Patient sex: F
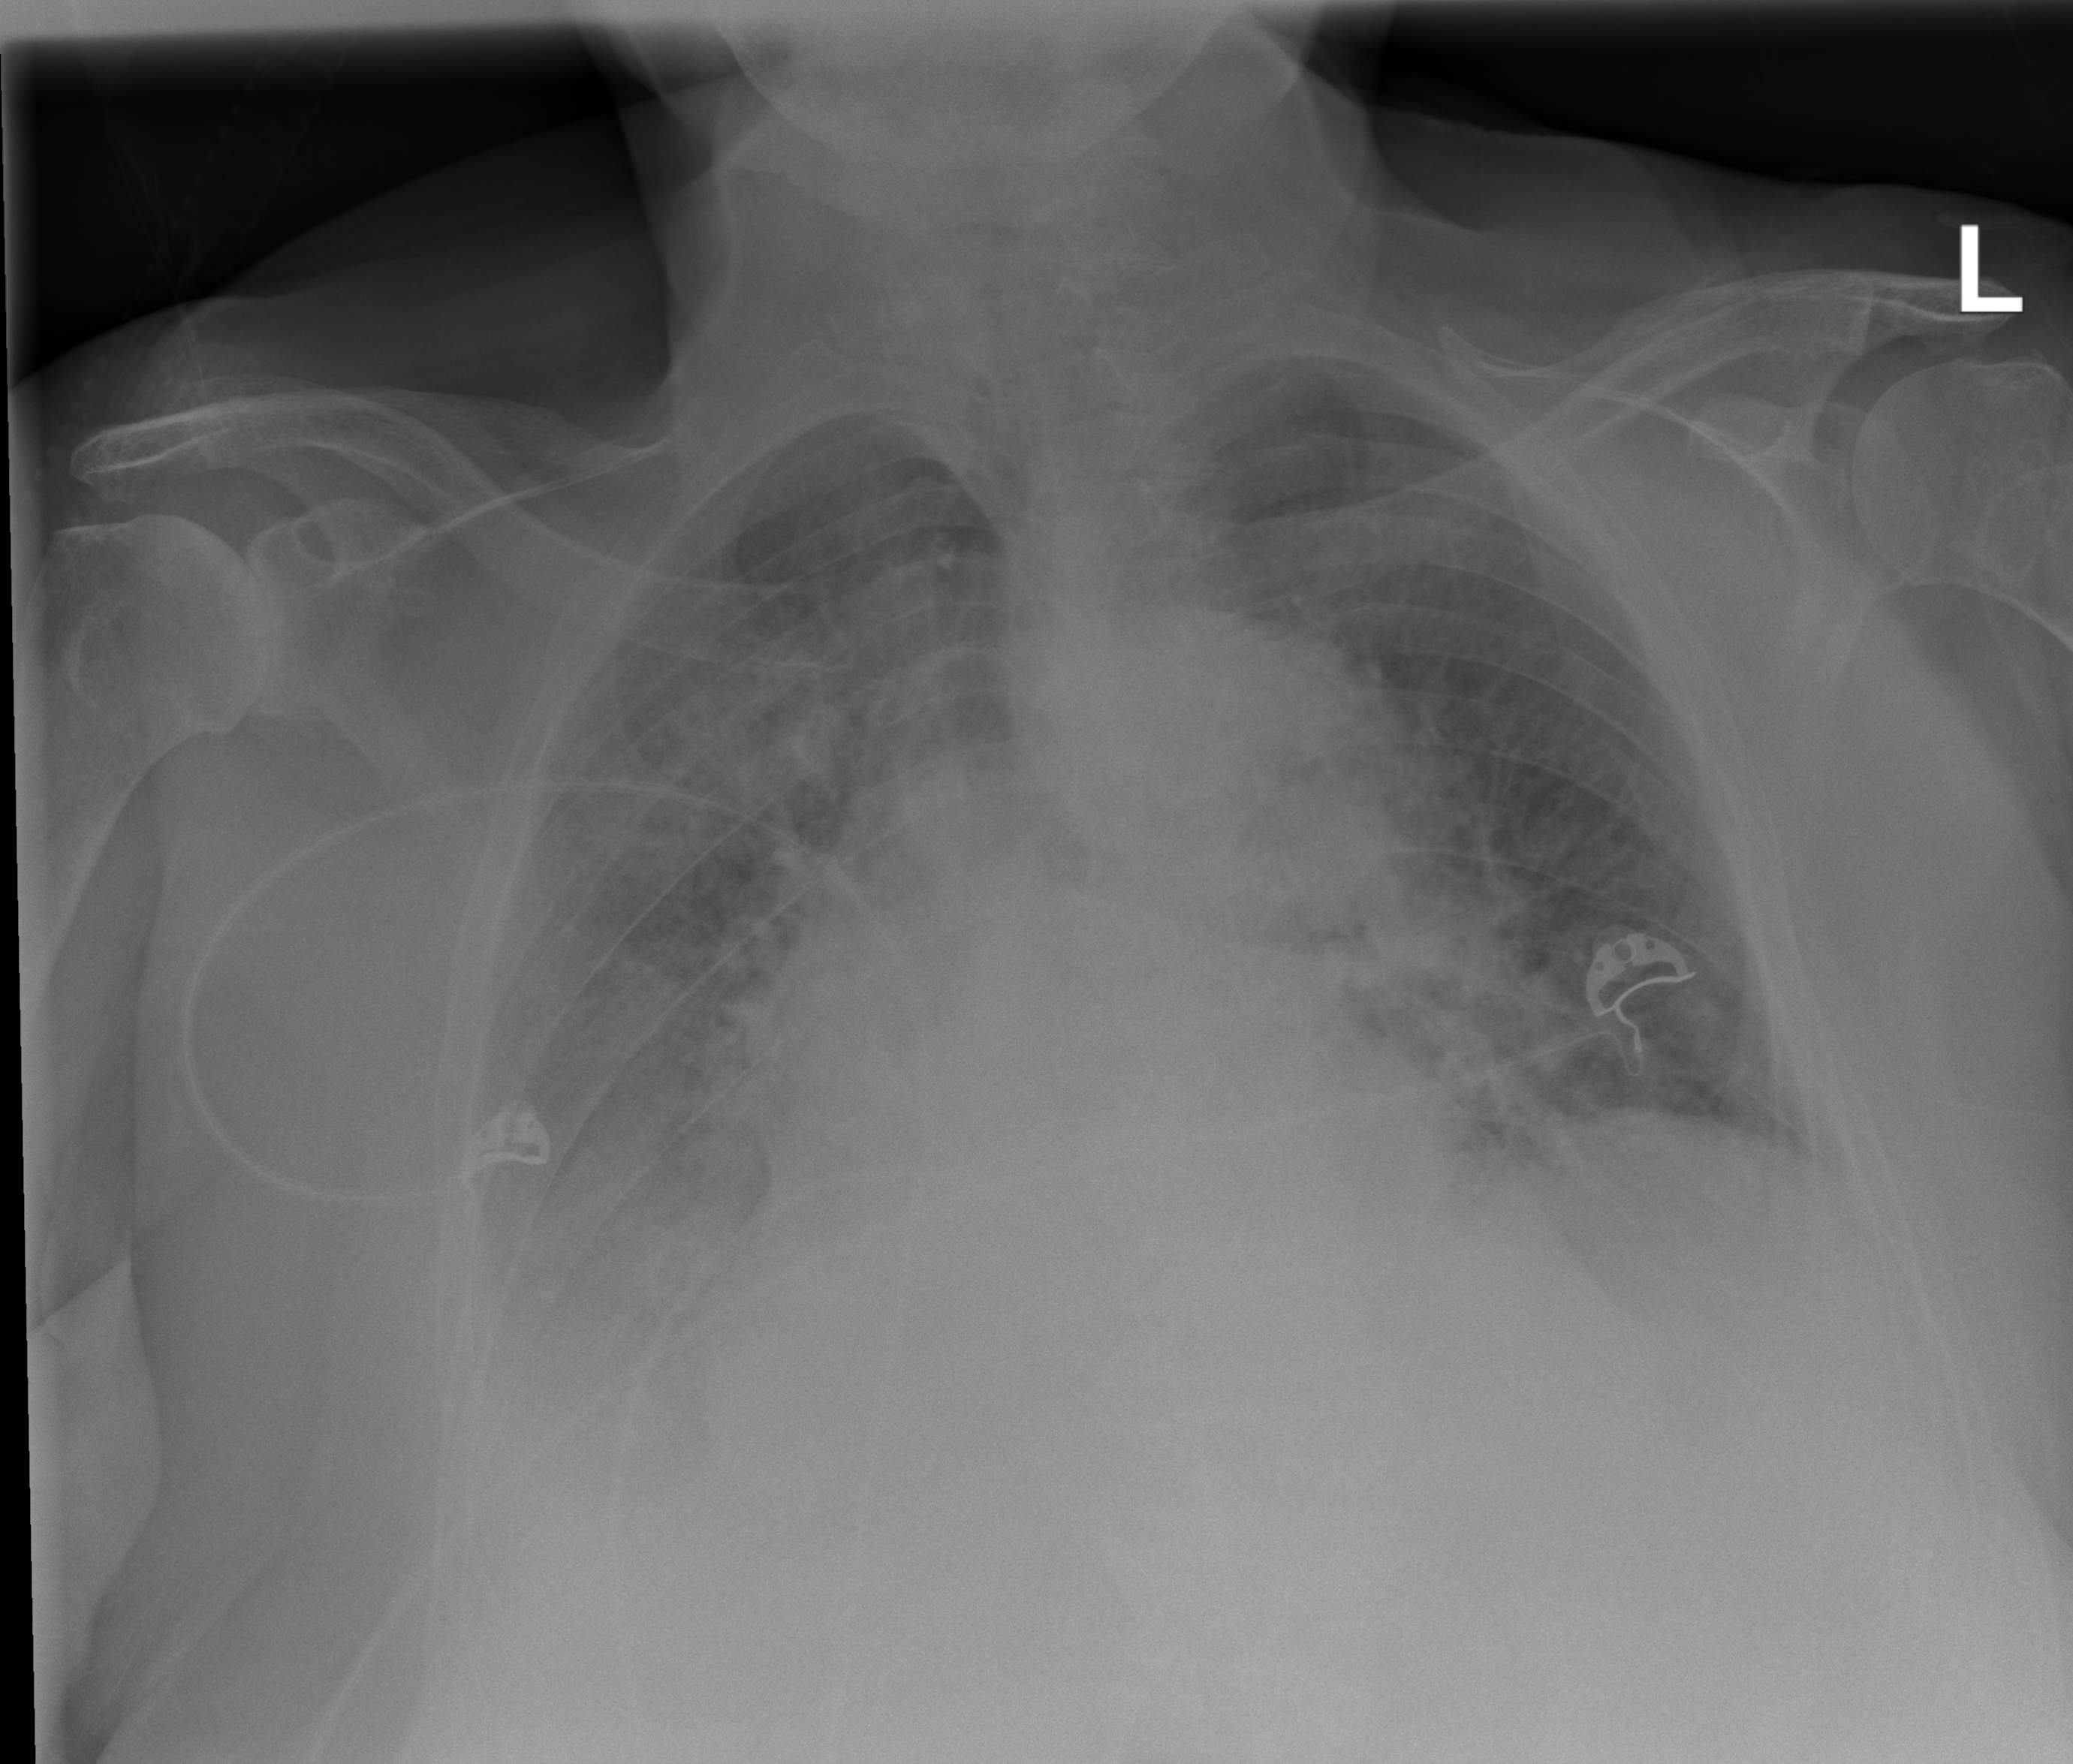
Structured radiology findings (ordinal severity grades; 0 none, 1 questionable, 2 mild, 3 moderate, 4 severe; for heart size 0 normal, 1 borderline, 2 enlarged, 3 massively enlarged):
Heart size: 2
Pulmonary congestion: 2
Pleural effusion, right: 2
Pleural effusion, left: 0
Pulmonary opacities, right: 3
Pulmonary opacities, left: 2
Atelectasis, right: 2
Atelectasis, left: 2